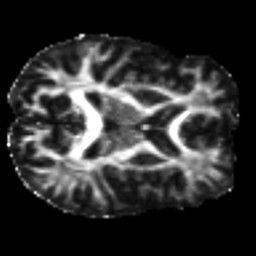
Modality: FA
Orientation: axial
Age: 23
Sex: female
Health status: healthy
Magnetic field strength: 3 T
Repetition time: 9 s
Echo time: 0.093 s